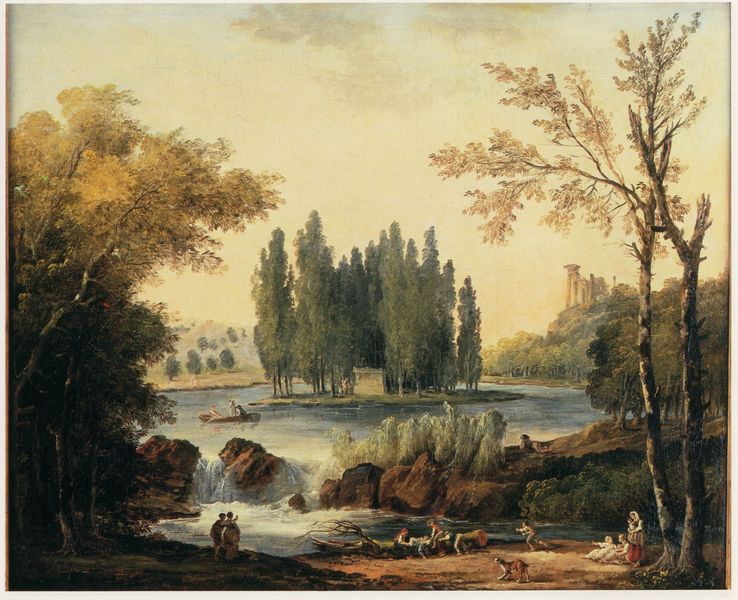
Titel: Pappelinsel mit dem Grab von Jean Jacques Rousseau in Ermenonville
Künstler: Hubert Robert
Institution: Privatbesitz
Schlagwörter: baum, berg, blau, blätter, dunkel, felsen, gemälde, gruppe, himmel, laub, mann, meer, schatten, wasser, weiß, wolken, aquarell, baden, bäume, fluss, frauen, gelb, grün, landschaft, menschen, mädchen, ocker, see, teich, ufer, äste, braun, frankreich, frau, hell, kleid, kleider, licht, männer, säule, säulen, zeichnung, gebäude, gras, hund, hunde, park, rot, tier, tiere, wiese, wolke, beige, fest, leute, tanz, feier, architektur, kleidung, mensch, stein, steine, tot, ast, bach, baumstamm, birken, feld, felder, flusslauf, gräser, hügel, natur, pappel, pappeln, sonnenaufgang, stamm, busch, büsche, gewässer, kanal, sonne, wiesen, insel, land, familie, kind, paar, personen, person, pflanze, pflanzen, tanzen, england, wald, wasserfall, anhöhe, bauern, boot, boote, kinder, paddel, ruder, garten, zypressen, gischt, küste, schiff, schiffe, sommer, strand, wellen, liebe, fischer, jungen, berge, fels, gipfel, sonnenlicht, sonnenuntergang, herbst, winter, ausflug, idylle, picknick, figuren, promenade, romantik, schaum, luft, staffage, stämme, spielen, ruderboot, ruderer, rudern, symmetrie, frühling, gruppen, spiel, paradies, pärchen, ruine, burg, idyll, tageslicht, denkmal, lichtung, kuppe, gefälle, koloriert, ruinen, flora, altar, liebespaar, tanzende, baumgruppe, grab, romantisch, fauna, bachlauf, hain, wäldchen, poussin, tempel, frühjahr, arkadien, reigen, hirten, ziege, englischer garten, familien, tänzer, spaß, bellen, staffagefiguren, ziegen, paare, binnensee, ruderschiff, paddeln, architekur, bott, kult, paradiesisch, bot, paddelboot, ideallandschaft, wasserfläche, fete, galant, geb, ziehe, locus, kläffer, galand, ringereigen